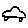
Label: car